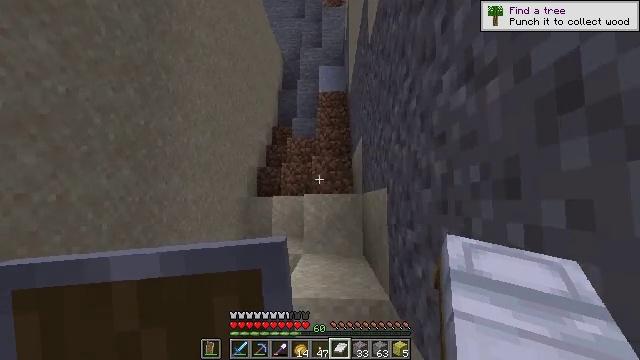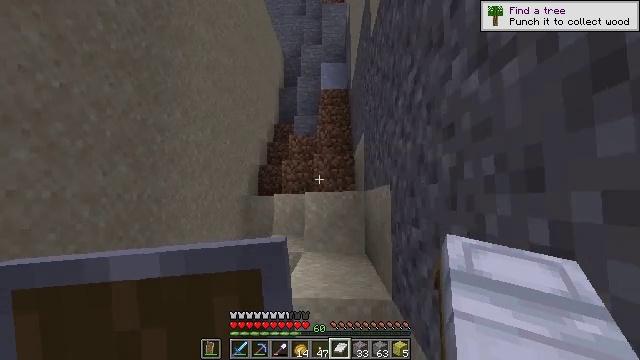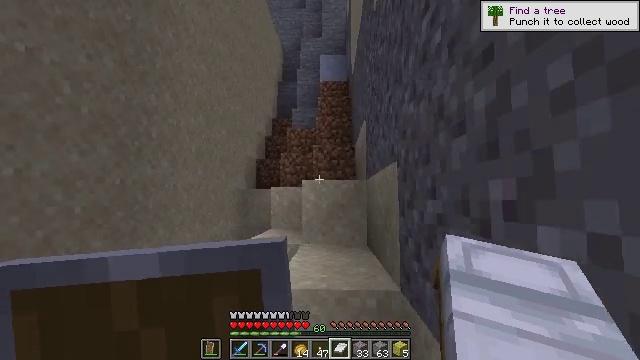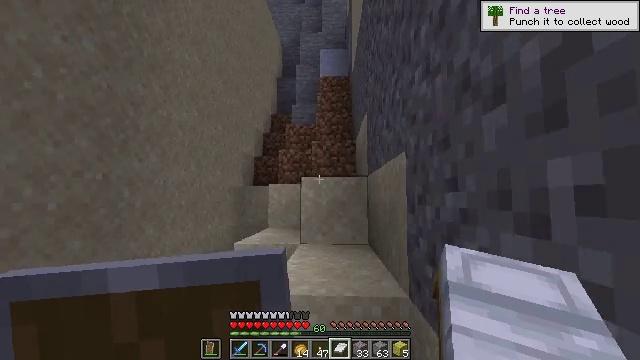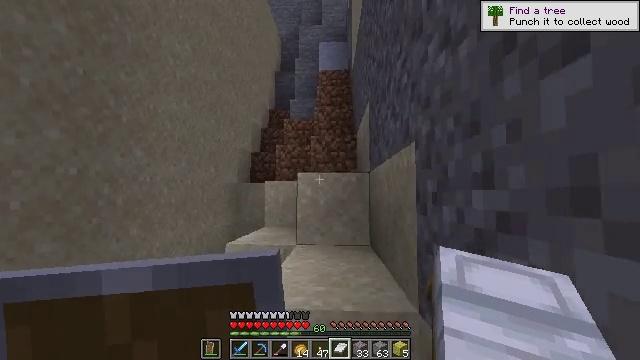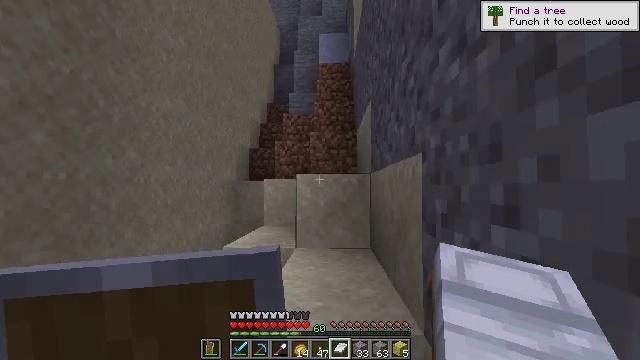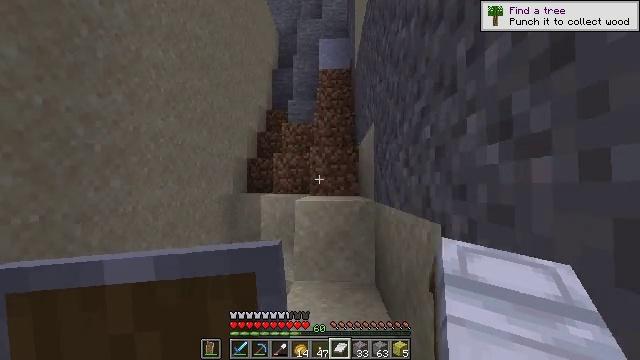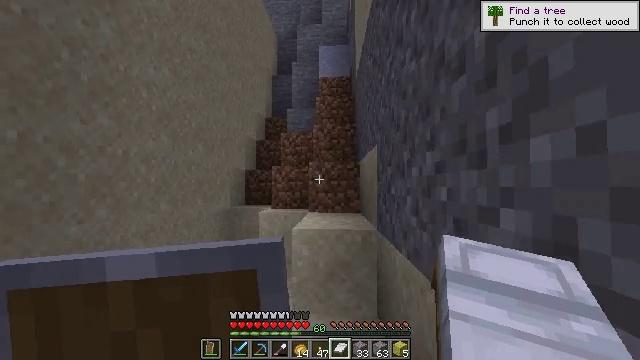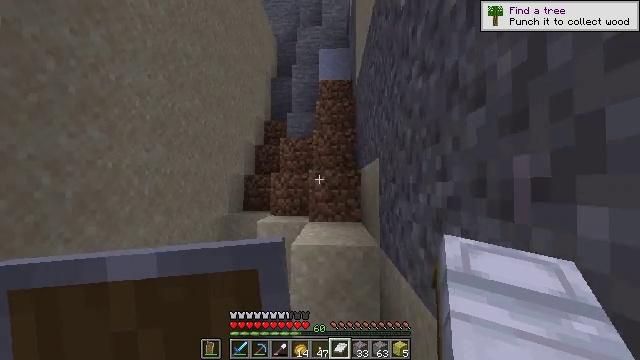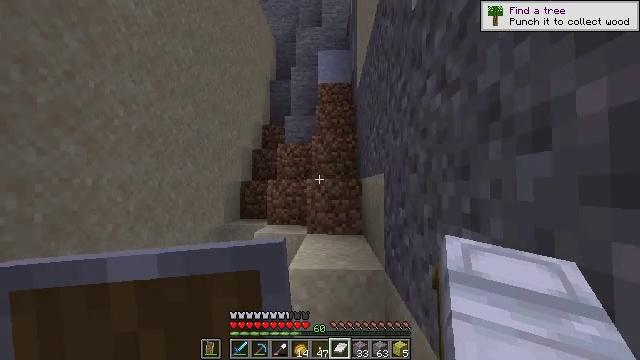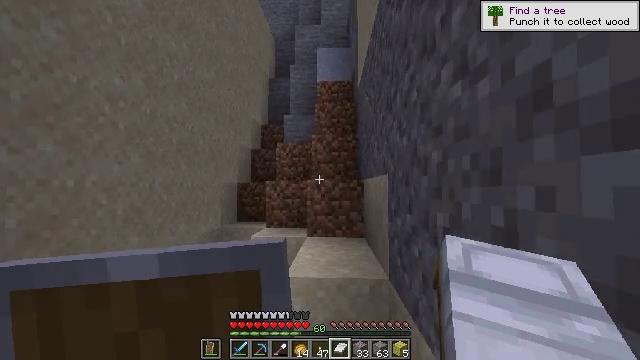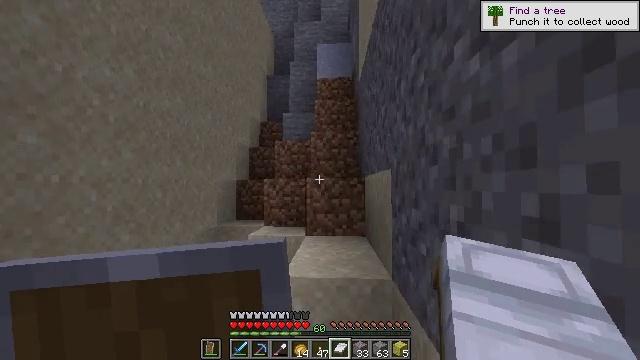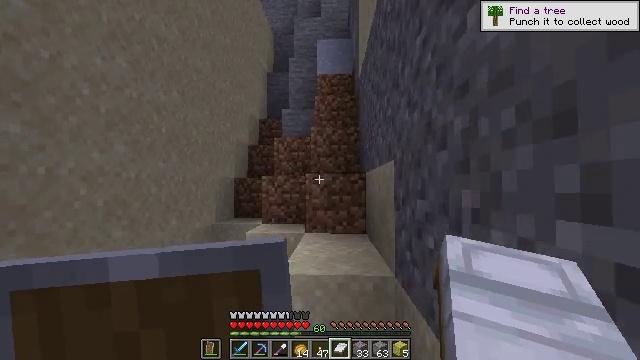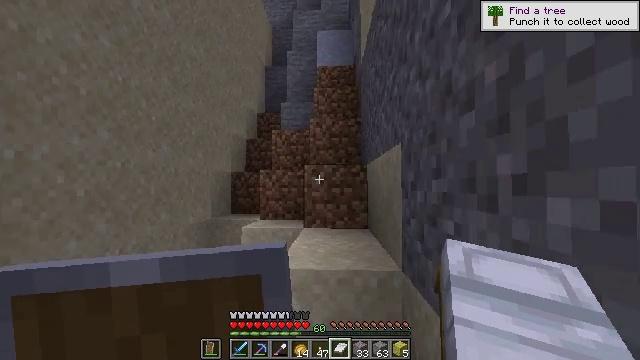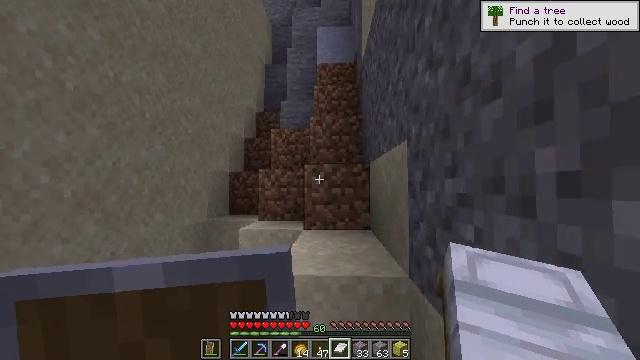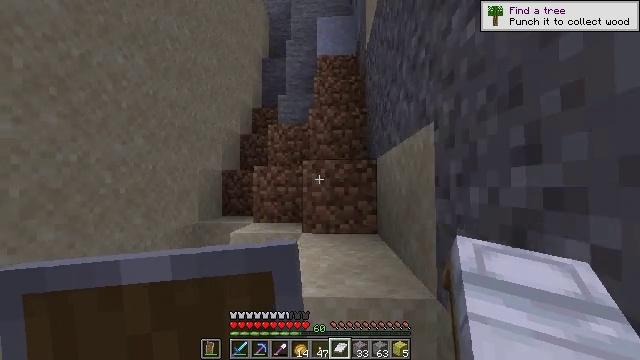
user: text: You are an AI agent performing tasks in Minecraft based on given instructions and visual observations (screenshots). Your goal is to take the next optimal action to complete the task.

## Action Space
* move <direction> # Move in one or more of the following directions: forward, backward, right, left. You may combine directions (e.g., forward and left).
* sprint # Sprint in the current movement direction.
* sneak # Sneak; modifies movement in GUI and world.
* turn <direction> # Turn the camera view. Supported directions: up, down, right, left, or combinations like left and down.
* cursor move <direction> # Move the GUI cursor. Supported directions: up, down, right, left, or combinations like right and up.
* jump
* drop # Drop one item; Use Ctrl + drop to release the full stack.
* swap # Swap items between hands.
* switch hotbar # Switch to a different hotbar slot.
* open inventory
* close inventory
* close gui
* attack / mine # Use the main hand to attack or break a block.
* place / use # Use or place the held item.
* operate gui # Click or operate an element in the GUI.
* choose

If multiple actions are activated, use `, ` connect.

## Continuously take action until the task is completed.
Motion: motion action
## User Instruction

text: Attack the clay block to obtain it.
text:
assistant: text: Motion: move forward
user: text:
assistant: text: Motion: move forward
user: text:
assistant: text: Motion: move forward
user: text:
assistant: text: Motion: move forward
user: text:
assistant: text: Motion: move forward, turn down, jump
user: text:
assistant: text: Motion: move forward, jump
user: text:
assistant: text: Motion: move forward, jump
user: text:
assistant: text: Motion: move forward, jump
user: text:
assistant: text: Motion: move forward
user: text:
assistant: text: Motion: move forward
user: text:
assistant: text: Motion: move forward
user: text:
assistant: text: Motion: move forward
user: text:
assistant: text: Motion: move forward
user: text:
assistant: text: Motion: move forward
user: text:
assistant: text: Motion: move forward
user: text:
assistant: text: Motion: move forward
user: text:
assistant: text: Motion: move forward, jump
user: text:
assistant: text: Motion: move forward, jump
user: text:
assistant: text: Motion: move forward, jump
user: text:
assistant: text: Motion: move forward, jump
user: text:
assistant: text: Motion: move forward
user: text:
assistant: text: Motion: move forward
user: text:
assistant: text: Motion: move forward
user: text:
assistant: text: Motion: move forward
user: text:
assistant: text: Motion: move forward
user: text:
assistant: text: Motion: move forward
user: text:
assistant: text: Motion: move forward, jump
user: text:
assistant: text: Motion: move forward, jump
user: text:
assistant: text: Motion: move forward, jump
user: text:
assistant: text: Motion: move forward, jump